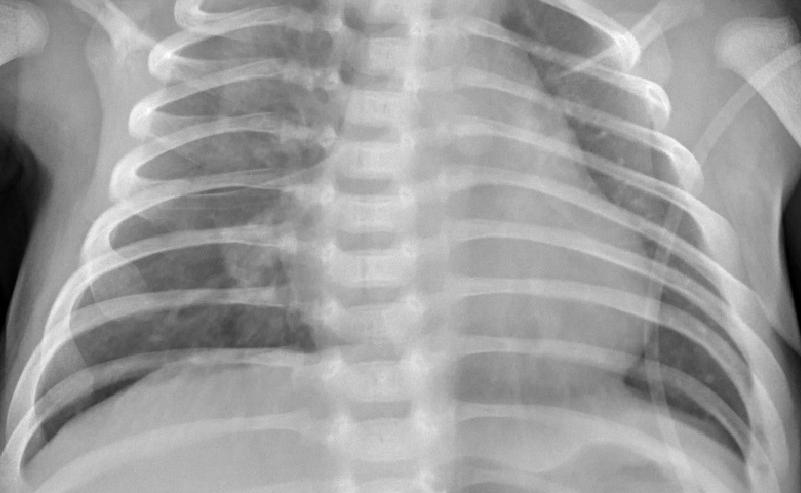
Diagnosis: PNEUMONIA